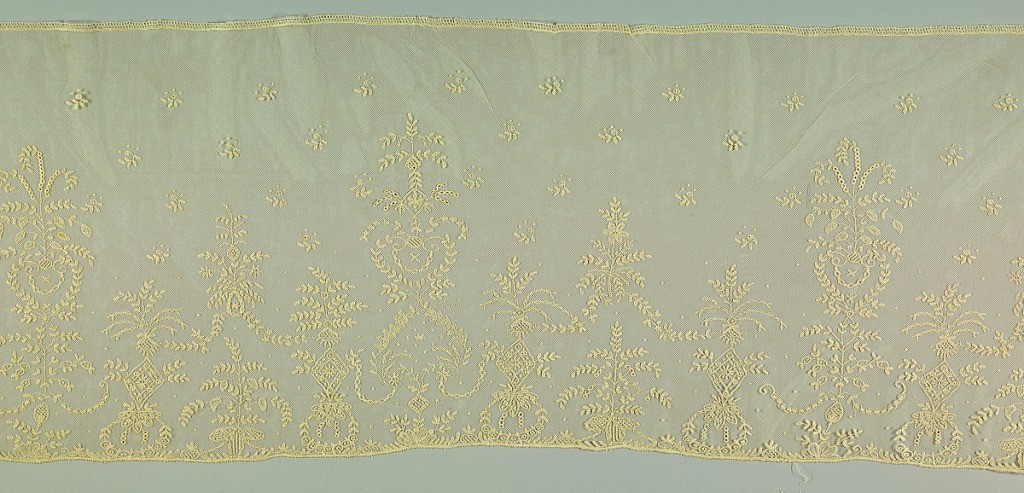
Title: Flounce
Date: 19th century
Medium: linen net Technique: applique on net
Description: Pattern of floral prays and diamond shaped medallions. Pattern of Limerick type but probably made in England.